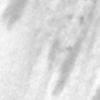
Label: change